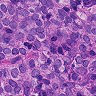
Metastatic tissue present: yes